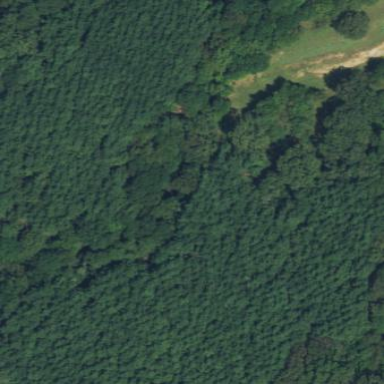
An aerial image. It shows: Forest with evergreen needle-leaved trees.